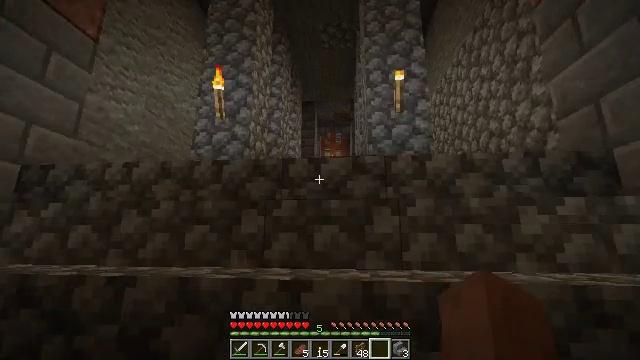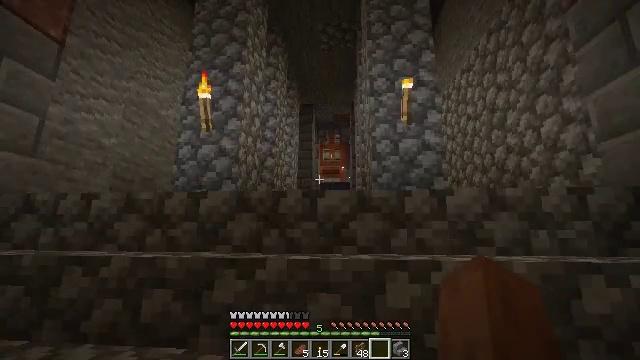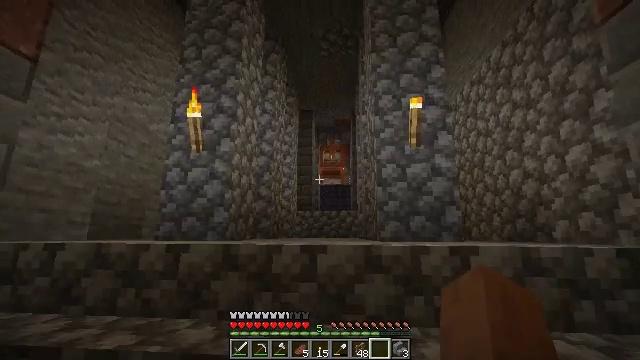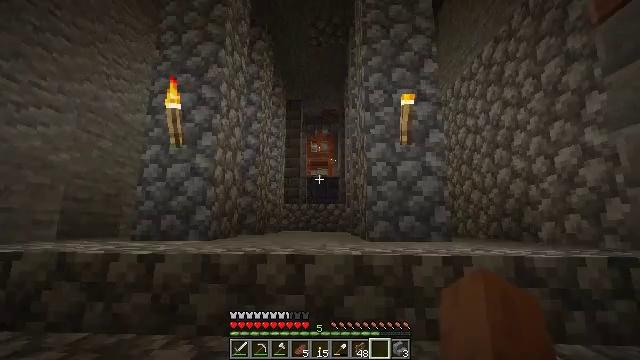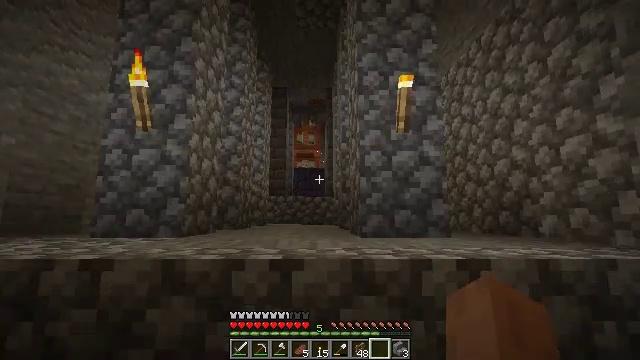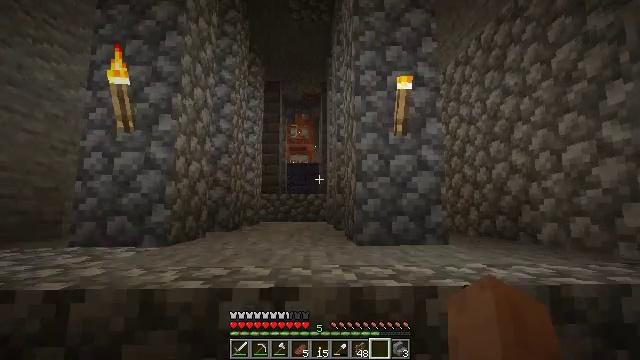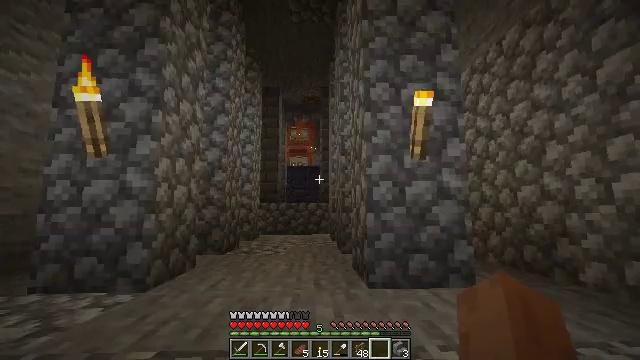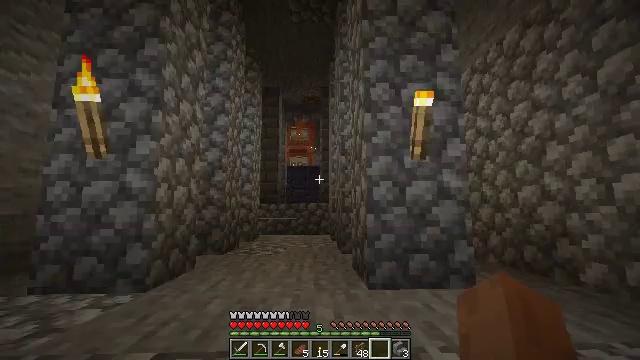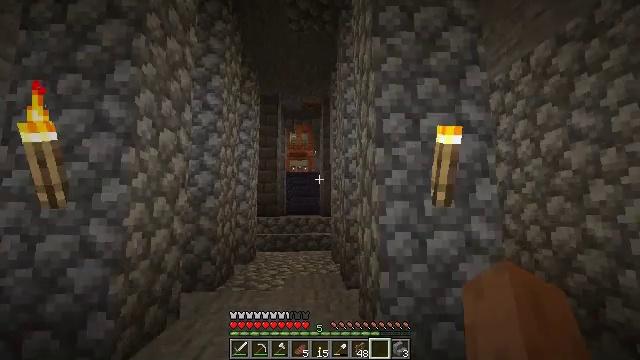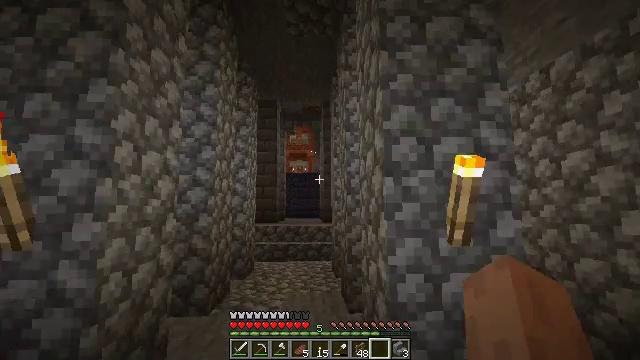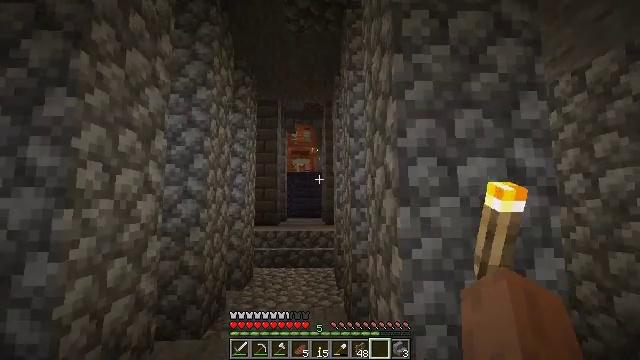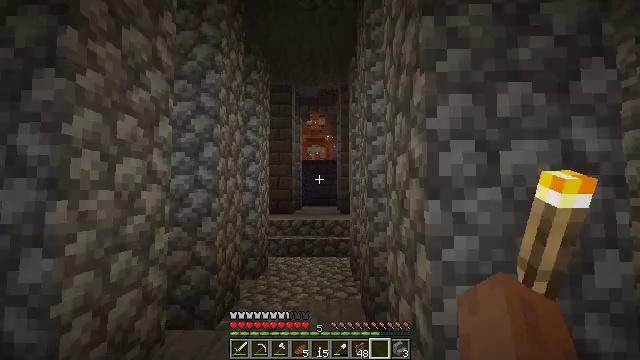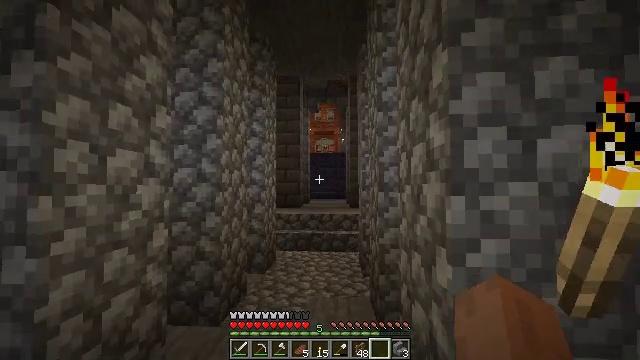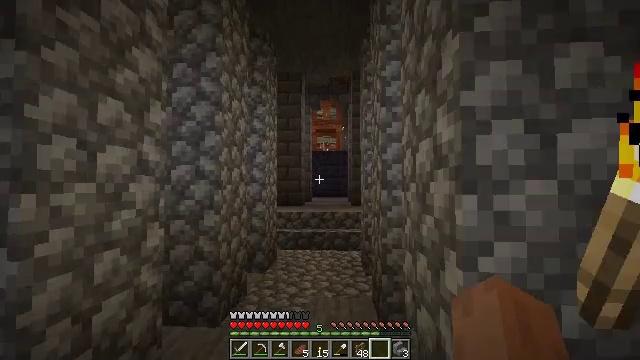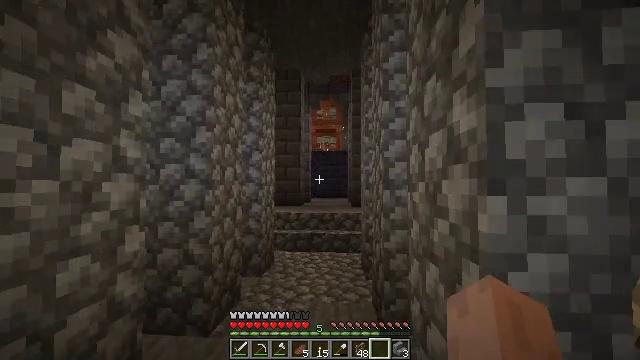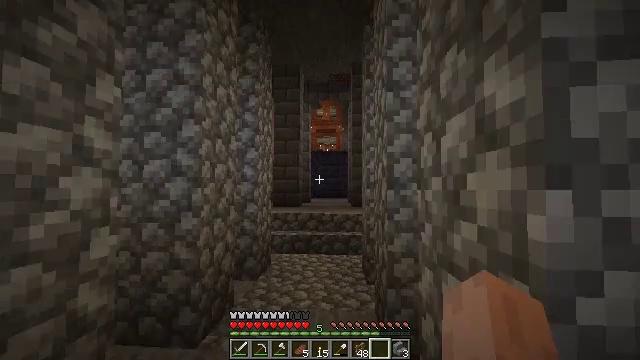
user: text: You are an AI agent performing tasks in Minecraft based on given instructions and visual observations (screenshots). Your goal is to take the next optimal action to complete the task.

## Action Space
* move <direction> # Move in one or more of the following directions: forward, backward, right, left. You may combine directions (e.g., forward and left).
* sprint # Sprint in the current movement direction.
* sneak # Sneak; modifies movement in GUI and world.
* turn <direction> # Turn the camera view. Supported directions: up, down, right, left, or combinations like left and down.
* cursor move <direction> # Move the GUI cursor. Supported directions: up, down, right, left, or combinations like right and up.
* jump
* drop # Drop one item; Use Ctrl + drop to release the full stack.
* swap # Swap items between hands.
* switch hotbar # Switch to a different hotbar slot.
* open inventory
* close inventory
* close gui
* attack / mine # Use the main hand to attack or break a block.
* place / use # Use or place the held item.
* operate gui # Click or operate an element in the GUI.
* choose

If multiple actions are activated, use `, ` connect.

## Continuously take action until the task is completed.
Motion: motion action
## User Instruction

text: Transform items into light blue dye.
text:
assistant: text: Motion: move forward
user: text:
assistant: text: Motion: move forward
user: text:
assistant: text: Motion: move forward, turn right and down
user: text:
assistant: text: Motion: move forward, turn right and down
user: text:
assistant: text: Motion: move forward, turn right and down
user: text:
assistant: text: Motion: move forward
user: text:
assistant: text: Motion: move forward
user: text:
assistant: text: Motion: move forward
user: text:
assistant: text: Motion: move forward
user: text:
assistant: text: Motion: move forward
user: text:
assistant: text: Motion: move forward, turn left and down
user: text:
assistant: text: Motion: move forward, turn left and down
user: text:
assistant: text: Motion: move forward
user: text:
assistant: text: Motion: move forward
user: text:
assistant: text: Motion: move forward
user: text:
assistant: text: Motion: move forward
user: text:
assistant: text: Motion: move forward
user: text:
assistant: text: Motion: move forward
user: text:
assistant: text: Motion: move forward
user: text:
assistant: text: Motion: move forward
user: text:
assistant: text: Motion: move forward
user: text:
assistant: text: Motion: move forward
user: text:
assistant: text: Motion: move forward
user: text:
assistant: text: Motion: move forward
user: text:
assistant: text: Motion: move forward
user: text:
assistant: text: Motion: move forward
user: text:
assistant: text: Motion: move forward
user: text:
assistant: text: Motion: move forward
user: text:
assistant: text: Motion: move forward
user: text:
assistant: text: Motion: move forward